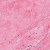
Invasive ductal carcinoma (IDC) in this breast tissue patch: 0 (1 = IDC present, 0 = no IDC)